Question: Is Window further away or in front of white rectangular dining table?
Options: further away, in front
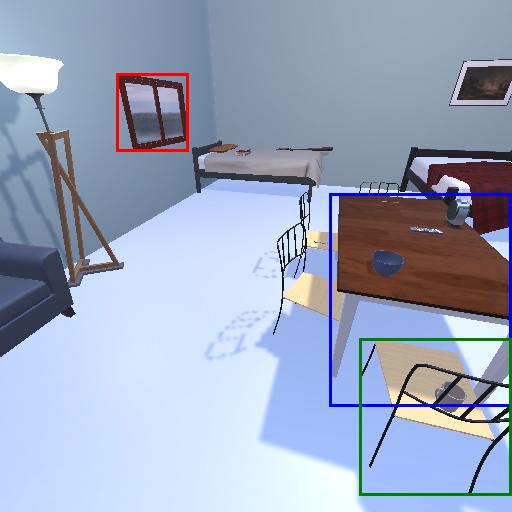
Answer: further away